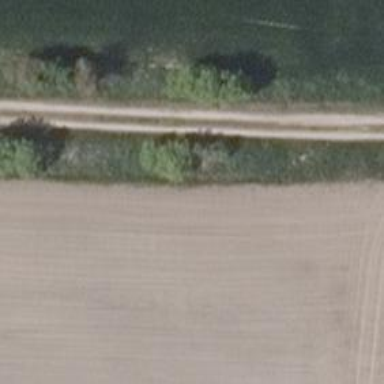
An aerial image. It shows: Row of deciduous broadleaved trees.